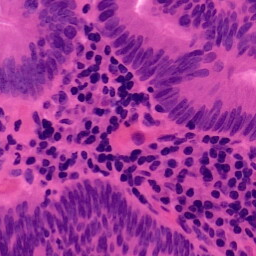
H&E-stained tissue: Colon